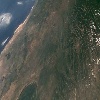
Label: land